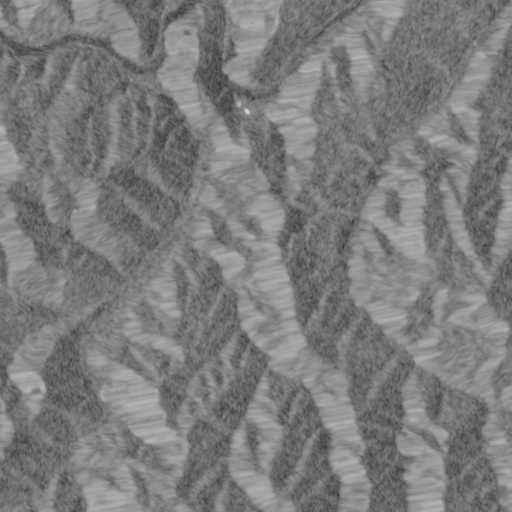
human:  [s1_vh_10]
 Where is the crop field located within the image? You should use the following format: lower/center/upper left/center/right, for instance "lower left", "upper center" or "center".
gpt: The crop field is located in the upper right of the image.
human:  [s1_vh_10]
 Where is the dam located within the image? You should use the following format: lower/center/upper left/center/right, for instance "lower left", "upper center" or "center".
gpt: The dam is located in the upper center of the image.
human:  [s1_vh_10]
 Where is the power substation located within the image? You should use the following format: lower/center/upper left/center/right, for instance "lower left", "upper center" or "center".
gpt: The power substation is located in the lower left of the image.
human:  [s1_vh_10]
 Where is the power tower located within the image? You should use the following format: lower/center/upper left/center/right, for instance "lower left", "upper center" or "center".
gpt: The power tower is located in the upper center of the image.
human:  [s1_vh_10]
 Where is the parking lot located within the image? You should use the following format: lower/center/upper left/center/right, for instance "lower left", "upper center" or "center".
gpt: There is no parking lot in the image.

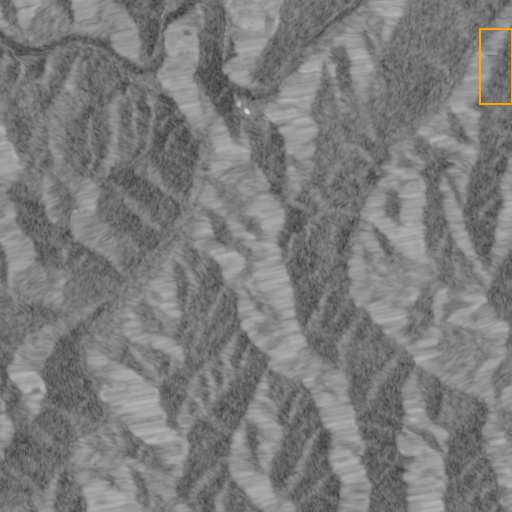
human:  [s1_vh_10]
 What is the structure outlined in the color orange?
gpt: The structure outlined in orange is a crop field.
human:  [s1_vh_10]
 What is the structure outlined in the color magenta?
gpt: There is no magenta outline.